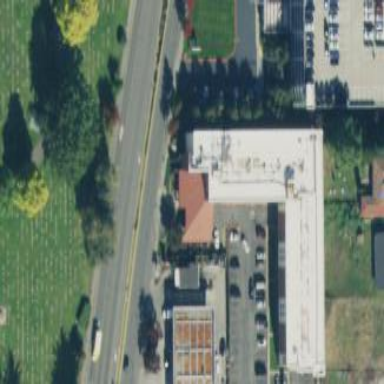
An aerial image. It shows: Hotel building.